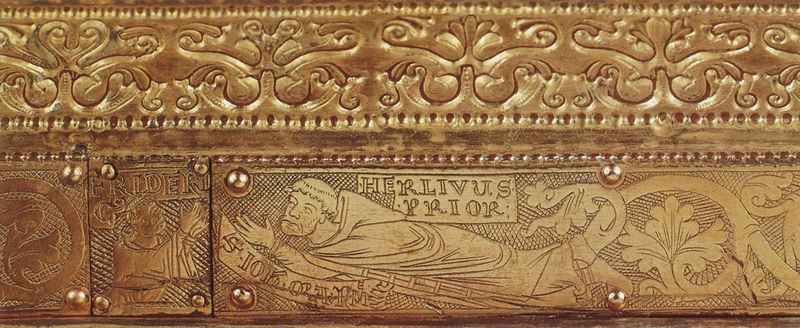
Titel: Schrein des heiligen Maurinus
Standort: Köln, St. Pantaleon (EU - D - NRW)
Schlagwörter: hand, mann, blumen, männer, muster, ornament, gold, personen, blatt, pflanzen, relief, man, bordüre, ornamente, verzierung, stuck, edel, nägel, nieten, gestalt, schraffur, stich, gravur, antik, priester, mönch, reichtum, ziseliert, beschläge, schrauben, kerben, akanthus, tonsur, goldschmied, ritzung, punzierung, goldblech, schnörksel, texture, prior, flowers, head, waves, herlius, pride, asking, herliuus